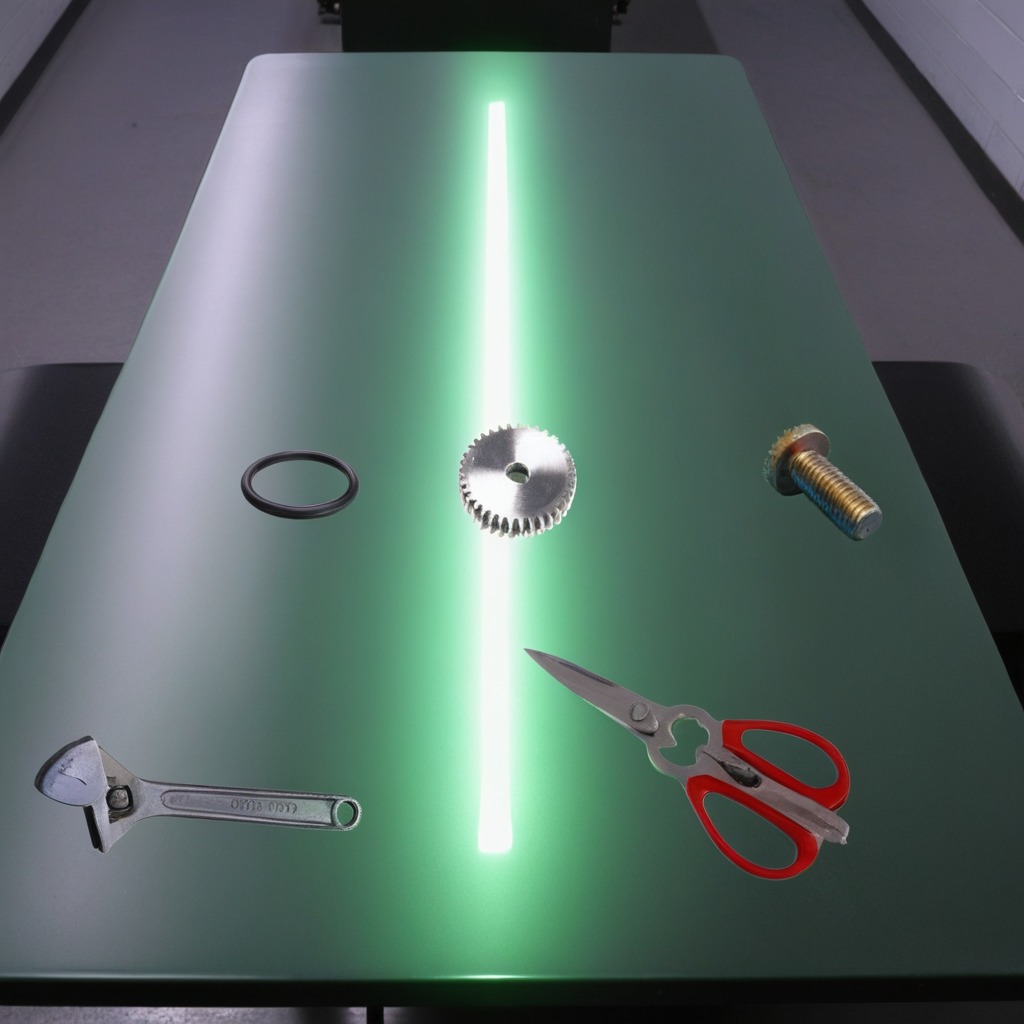
A rubber Oring, a steel gear with teeth, a metal machine screw, a pair of scissors, and a wrench are lying on a clean empty table in a railway signal maintenance room lit by harsh overhead fluorescents.